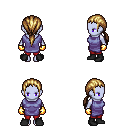
a pixel art fantasy rpg character, female body template, dark elf, purple skin, chain tabard jacket, red pants, blonde ponytail hairstyle, gold gloves, black shoes, four views (front, back, left, right), 2x2 character sprite sheet, small pixel art, hard edges, no anti-aliasing